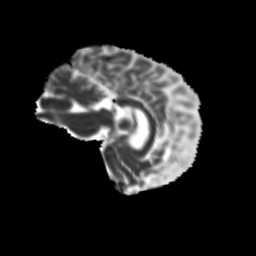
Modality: MD
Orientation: sagittal
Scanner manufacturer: siemens
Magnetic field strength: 3 T
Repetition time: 9.2 s
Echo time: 0.084 s